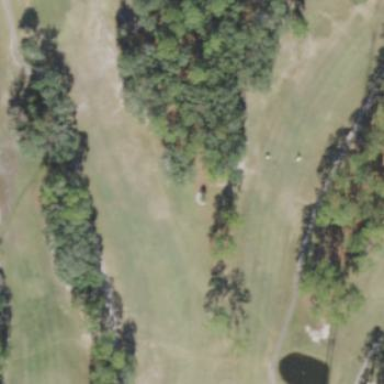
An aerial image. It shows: Grassy area designated as golf fairway.